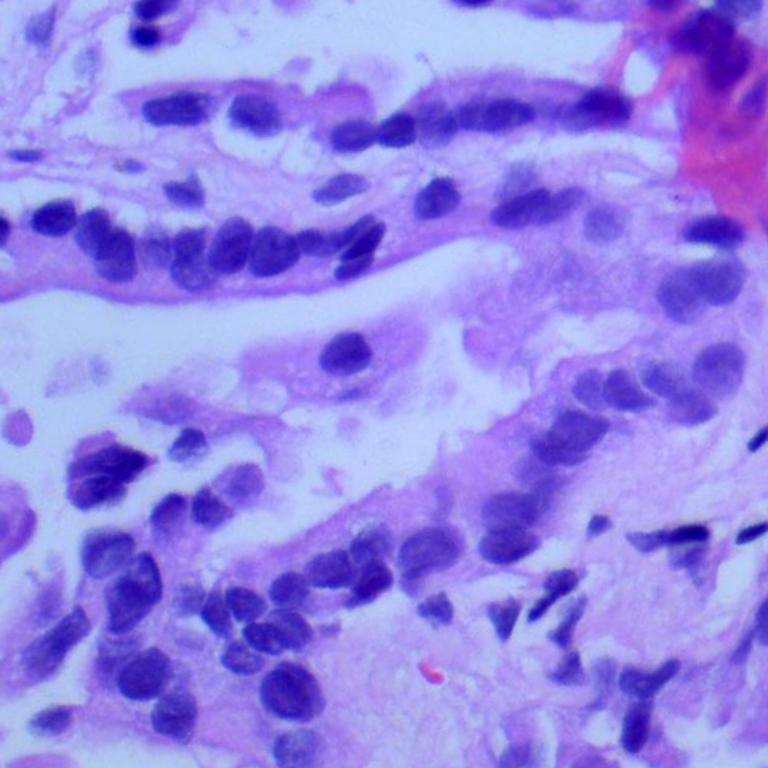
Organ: lung
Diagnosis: adenocarcinomas